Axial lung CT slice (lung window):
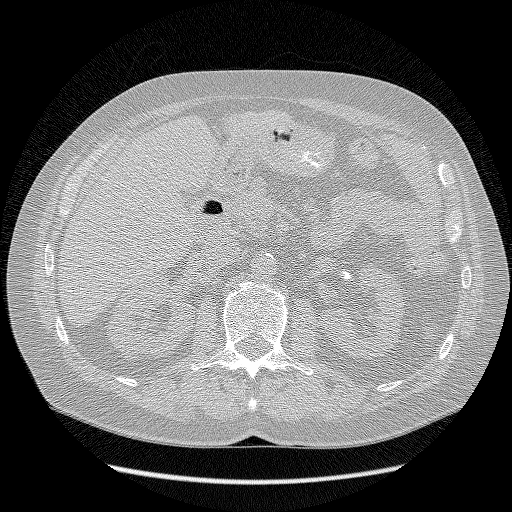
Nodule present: no